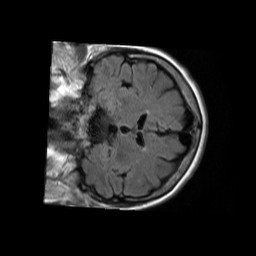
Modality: FLAIR
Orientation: coronal
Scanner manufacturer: philips
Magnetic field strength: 1.5 T
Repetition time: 6 s
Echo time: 0.12 s